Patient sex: F
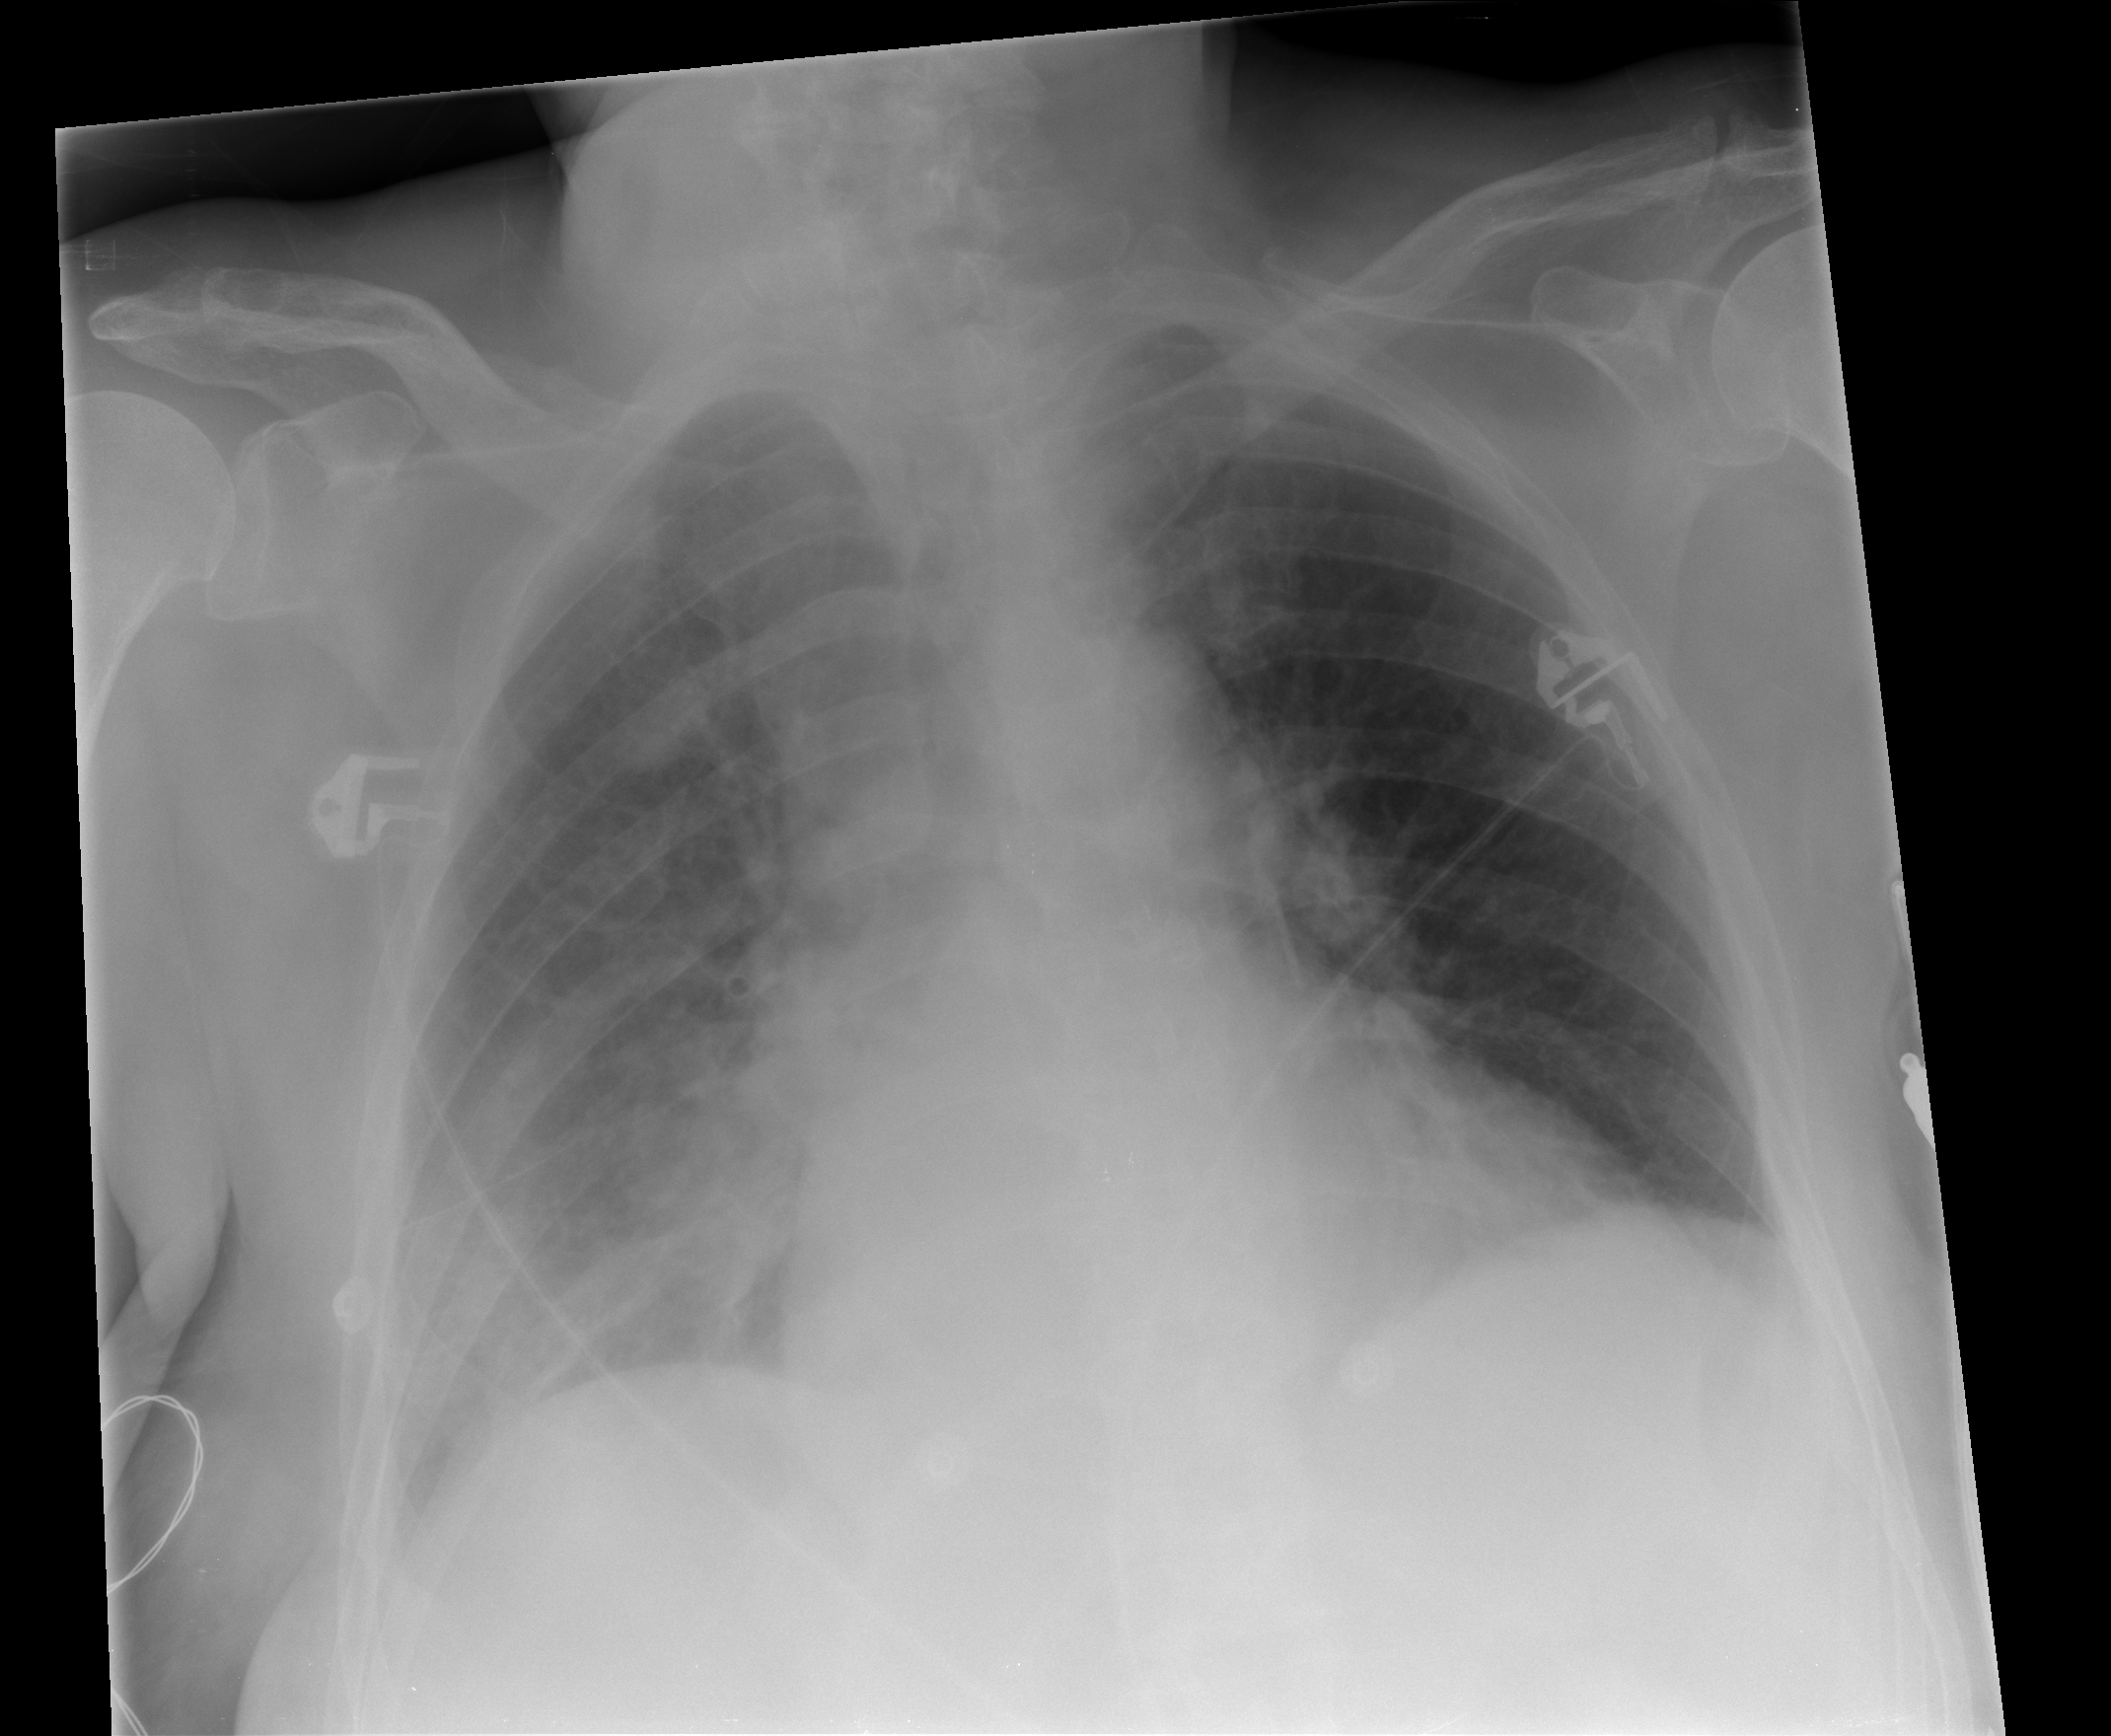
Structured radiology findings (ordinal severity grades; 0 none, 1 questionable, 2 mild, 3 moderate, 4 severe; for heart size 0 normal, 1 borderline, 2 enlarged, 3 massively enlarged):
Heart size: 0
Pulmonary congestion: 0
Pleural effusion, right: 2
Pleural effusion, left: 0
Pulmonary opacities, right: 0
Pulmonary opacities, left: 0
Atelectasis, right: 2
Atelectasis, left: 0